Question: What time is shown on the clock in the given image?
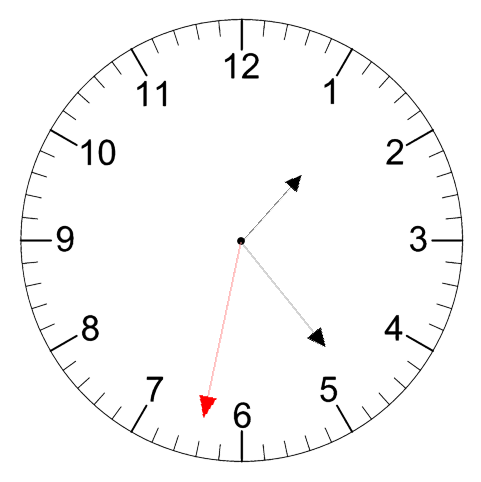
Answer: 01:23:32